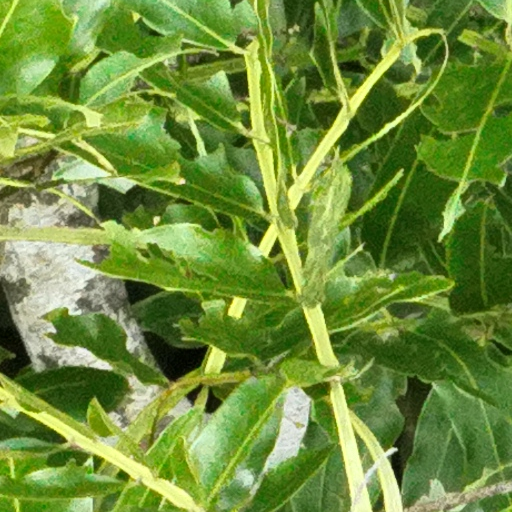
Species: Dipteryx oleifera
GBIF accepted scientific name: Dipteryx oleifera
Crown area (m\u00b2): 308.048